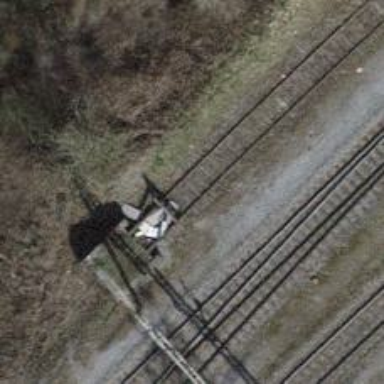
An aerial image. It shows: Railway buffer stop.